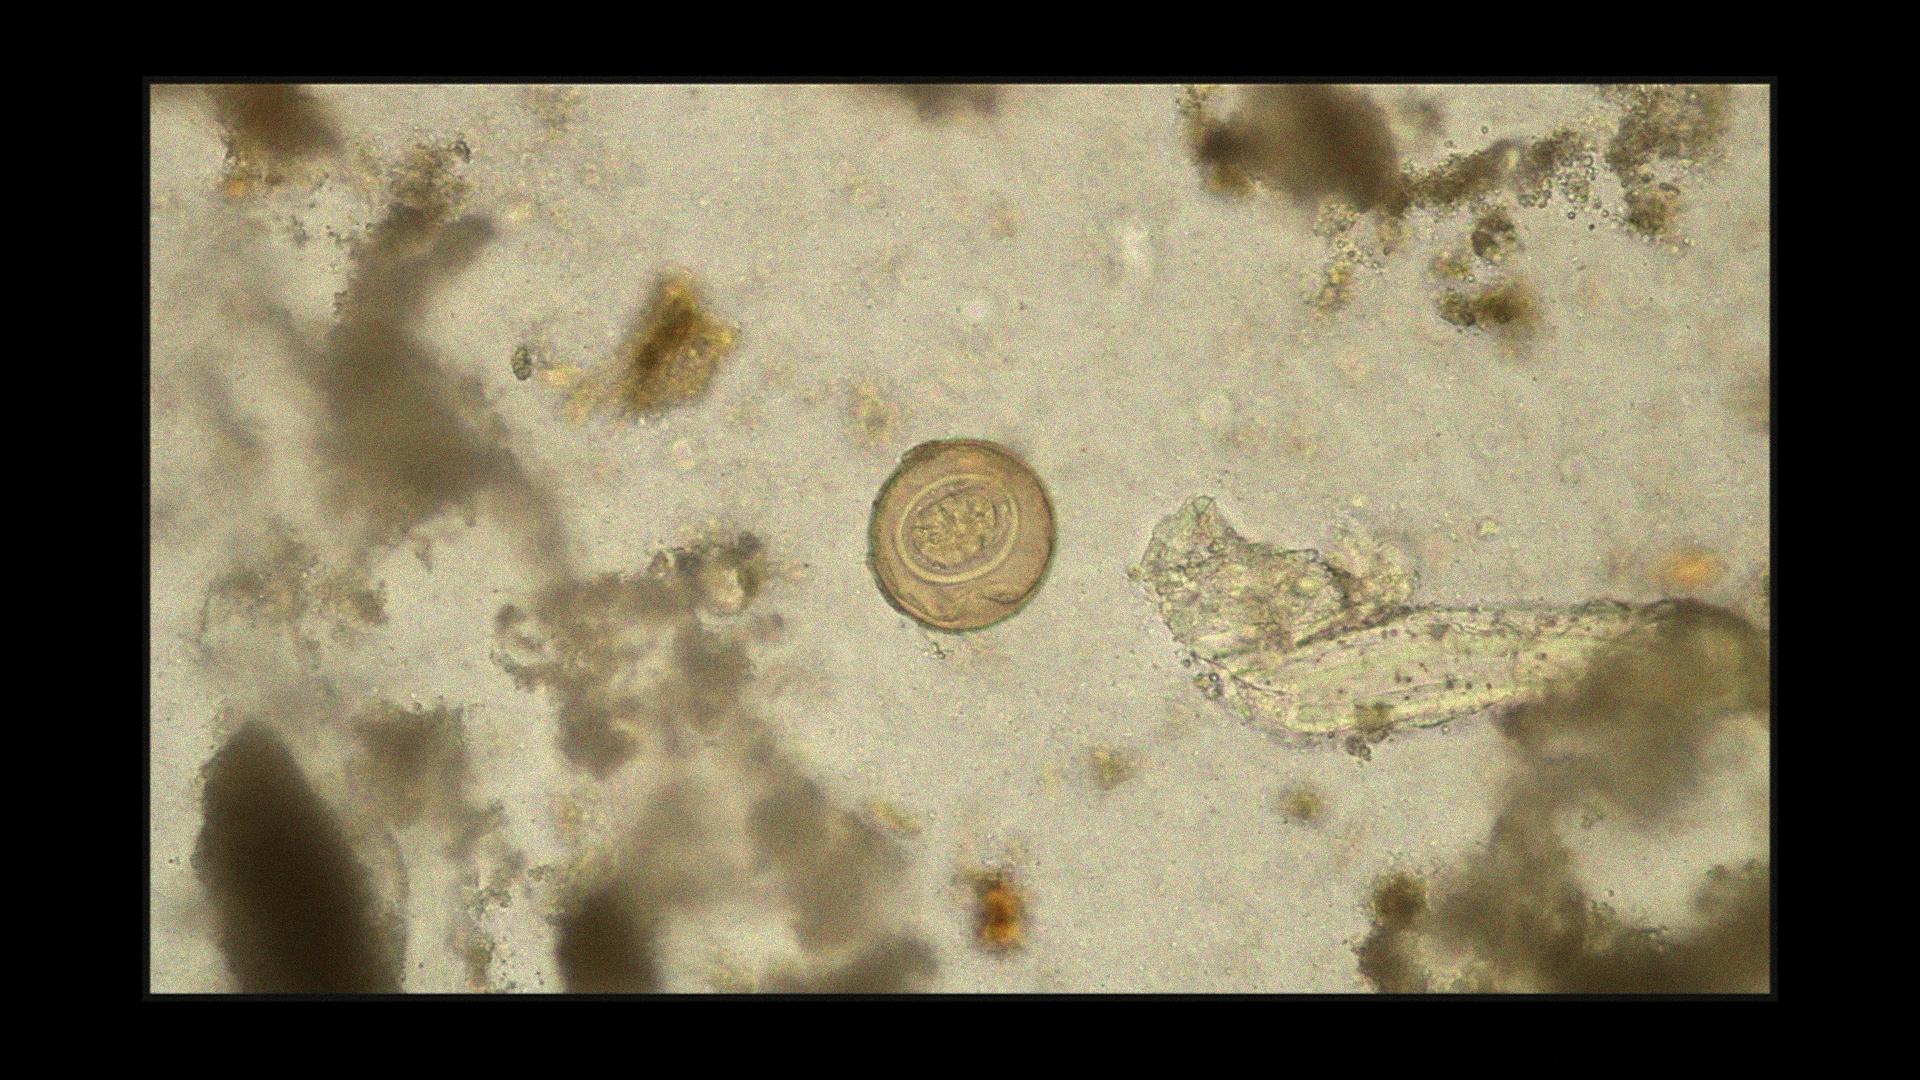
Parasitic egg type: Hymenolepis diminuta